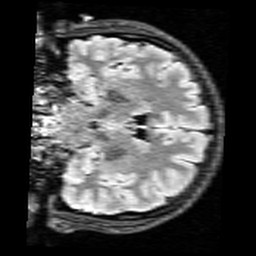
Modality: FLAIR
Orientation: coronal
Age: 26
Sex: female
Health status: healthy
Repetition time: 12 s
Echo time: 0.095 s